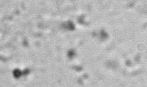
Label: Phaeocystis_debris